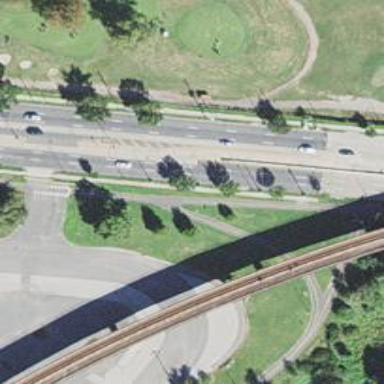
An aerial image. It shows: Tram railway spur with electrified contact line.